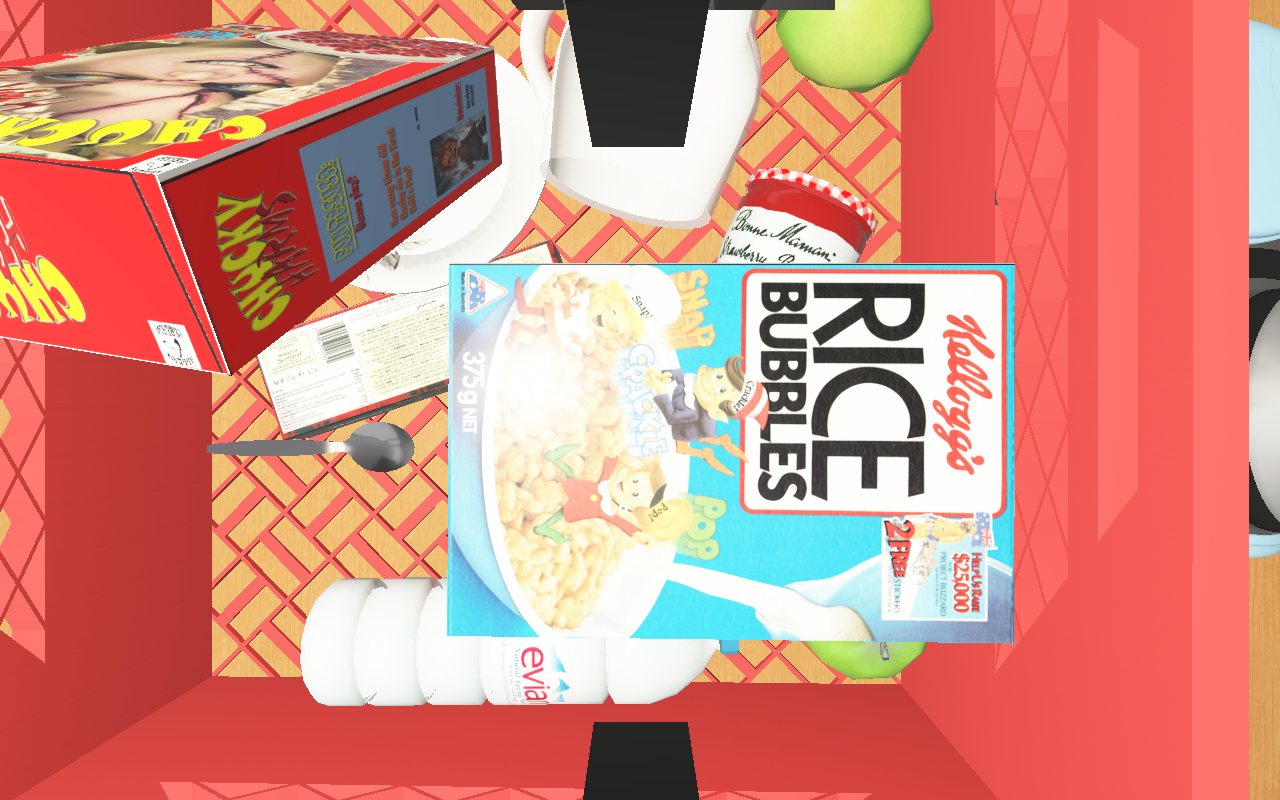
Objects in the scene:
carafe
water bottle
apple
apple
orange
orange
plate
glass
wineglass
jam jar
biscuit box